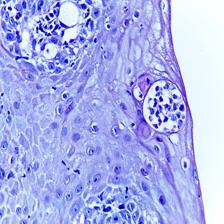
Diagnosis: OSCC